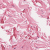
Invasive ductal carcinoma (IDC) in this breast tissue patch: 0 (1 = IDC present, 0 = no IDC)